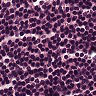
Metastatic tissue present: no